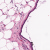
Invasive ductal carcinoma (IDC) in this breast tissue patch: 0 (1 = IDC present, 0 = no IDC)